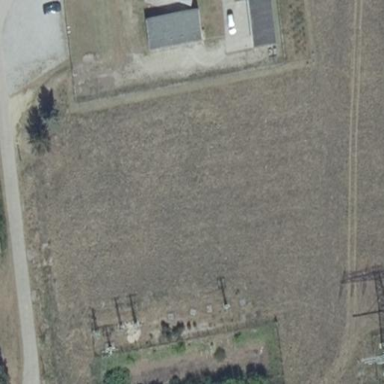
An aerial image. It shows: Outdoor substation for traction.